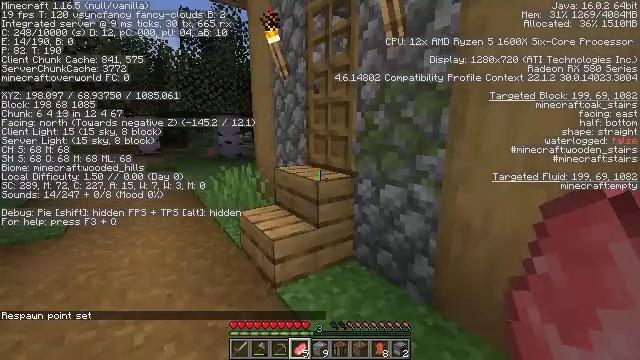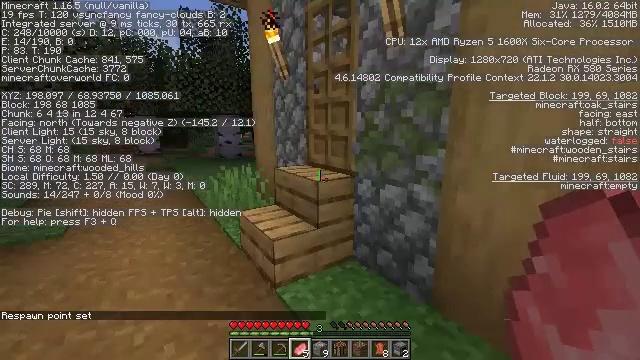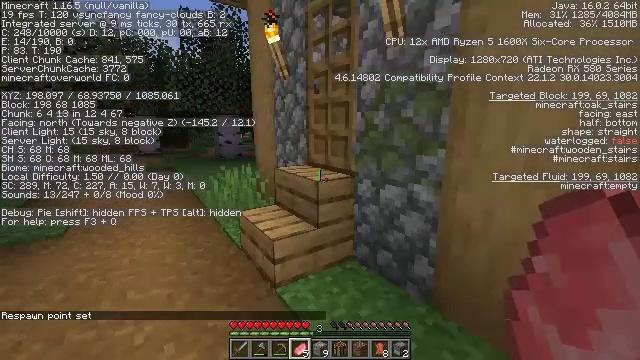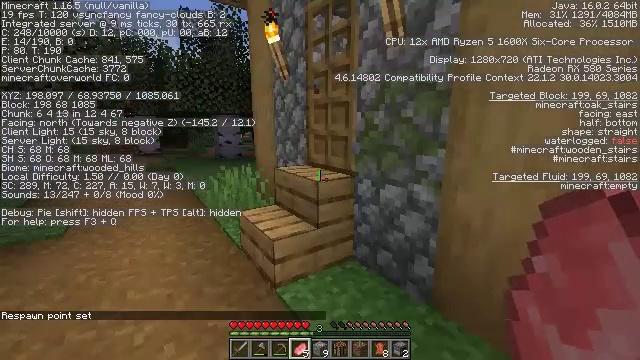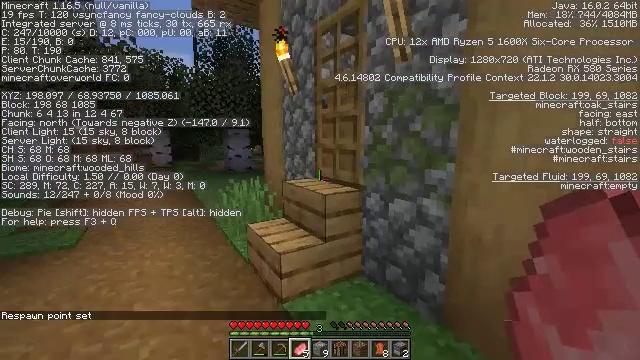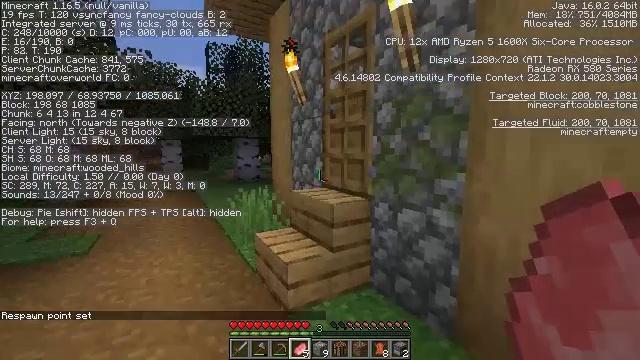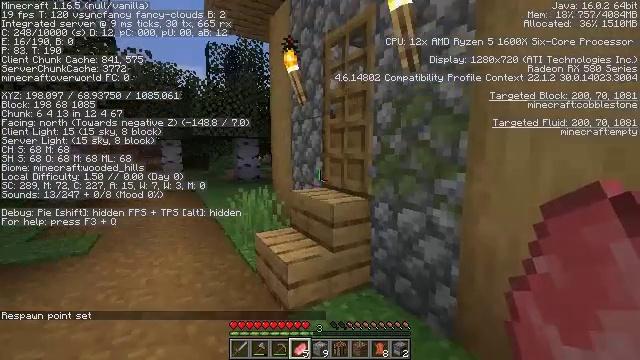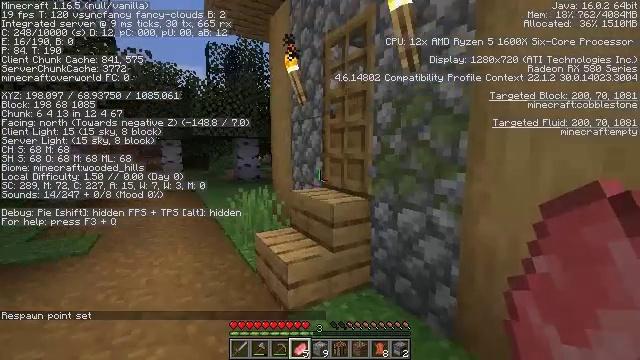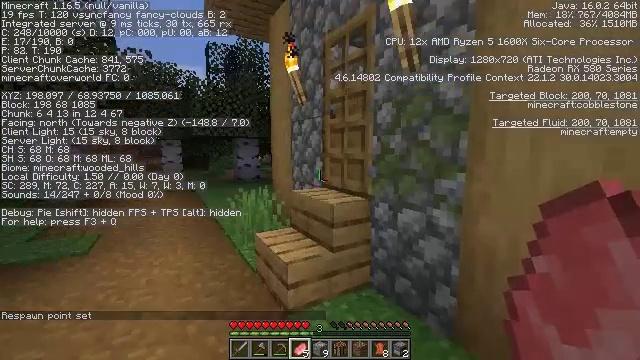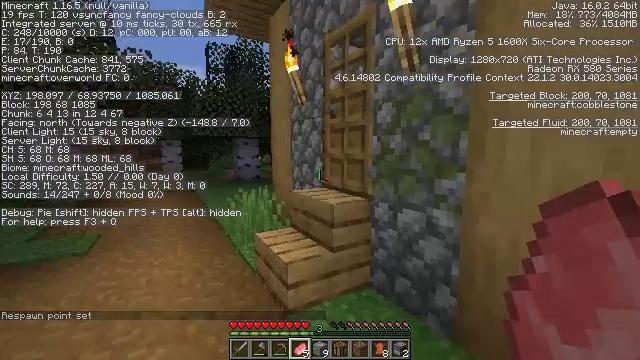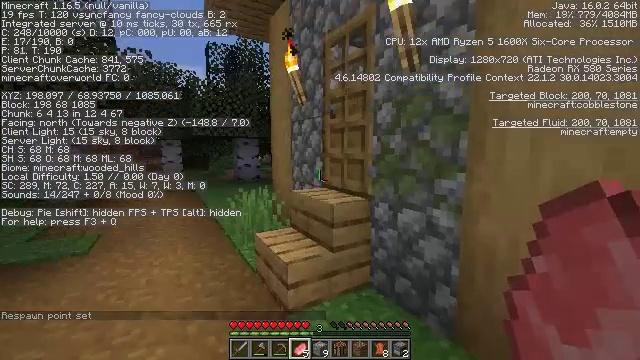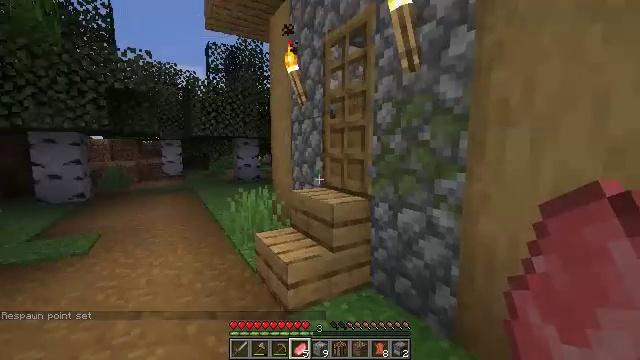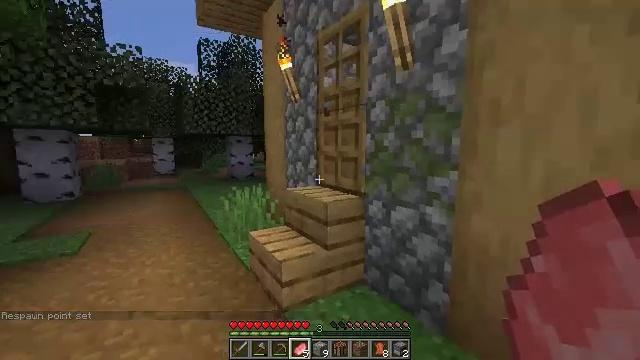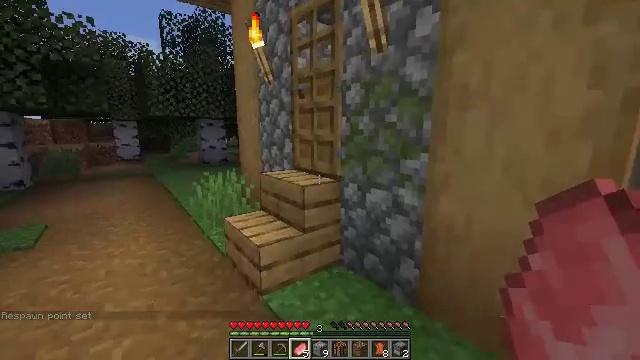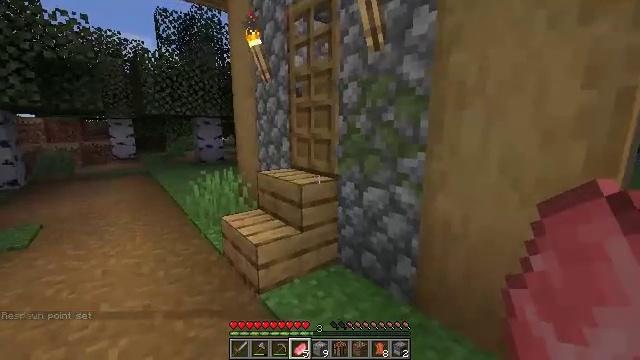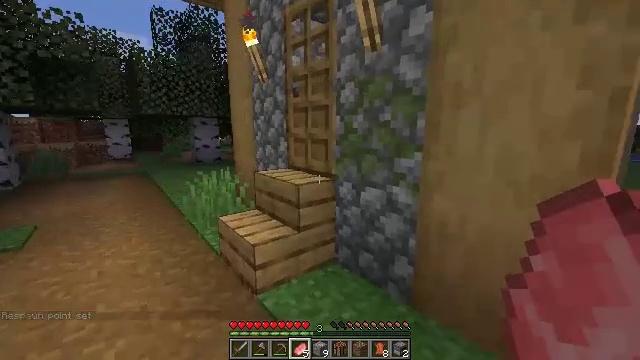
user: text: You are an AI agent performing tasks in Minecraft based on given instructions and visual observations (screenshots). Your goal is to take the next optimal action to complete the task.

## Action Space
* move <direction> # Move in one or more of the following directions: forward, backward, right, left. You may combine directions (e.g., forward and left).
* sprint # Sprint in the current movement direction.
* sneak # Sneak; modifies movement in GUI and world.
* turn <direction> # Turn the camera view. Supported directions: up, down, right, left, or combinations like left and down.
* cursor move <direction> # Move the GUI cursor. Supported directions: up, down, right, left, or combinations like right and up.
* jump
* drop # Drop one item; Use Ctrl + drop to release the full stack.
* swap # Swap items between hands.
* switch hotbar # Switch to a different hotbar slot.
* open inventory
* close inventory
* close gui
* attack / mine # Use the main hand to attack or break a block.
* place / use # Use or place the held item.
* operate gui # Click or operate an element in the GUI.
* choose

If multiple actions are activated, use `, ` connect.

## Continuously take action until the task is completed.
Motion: motion action
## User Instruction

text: Recycle the blast furnace by breaking it.
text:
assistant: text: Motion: no_op
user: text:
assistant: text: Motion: no_op
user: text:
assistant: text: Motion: no_op
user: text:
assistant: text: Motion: turn left and up
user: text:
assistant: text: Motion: turn left and up
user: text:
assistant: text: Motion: no_op
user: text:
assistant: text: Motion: no_op
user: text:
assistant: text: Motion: no_op
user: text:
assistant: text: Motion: no_op
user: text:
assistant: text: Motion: no_op
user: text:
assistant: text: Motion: no_op
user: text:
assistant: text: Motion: turn right
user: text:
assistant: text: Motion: turn right and down
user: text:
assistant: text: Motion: no_op
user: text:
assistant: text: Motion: no_op
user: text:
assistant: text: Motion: no_op
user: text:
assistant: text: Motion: no_op
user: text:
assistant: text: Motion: no_op
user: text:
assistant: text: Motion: move forward
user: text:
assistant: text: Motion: move forward
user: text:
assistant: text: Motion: move forward and move left
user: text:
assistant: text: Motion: move forward and move left
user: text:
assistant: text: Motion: move forward and move left
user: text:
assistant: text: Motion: move forward and move left, turn right
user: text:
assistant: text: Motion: move forward and move left
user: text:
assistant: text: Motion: move forward and move left, turn right
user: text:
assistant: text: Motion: move forward and move left, turn right
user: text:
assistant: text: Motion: move forward and move left, turn right
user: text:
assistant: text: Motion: move forward and move left, turn right
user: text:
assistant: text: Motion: move forward, turn right